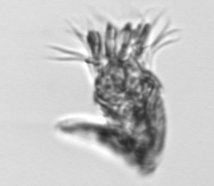
Label: Tontonia_appendiculariformis